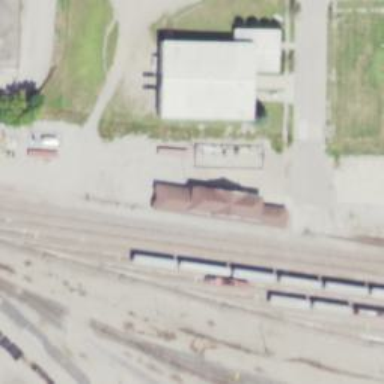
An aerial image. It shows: Historic railway station.